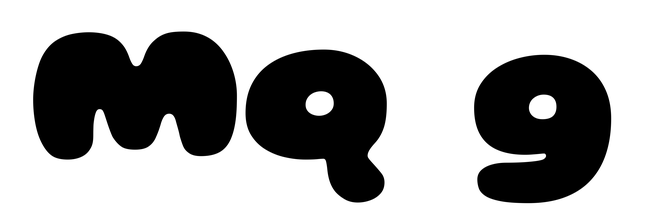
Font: Gluten_Black